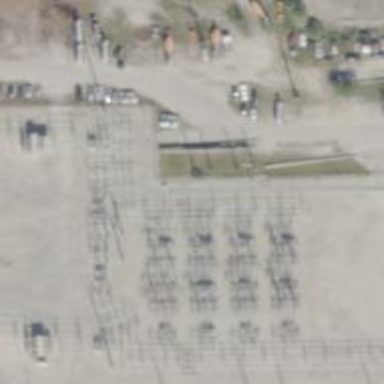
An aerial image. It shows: Switch used for power control.